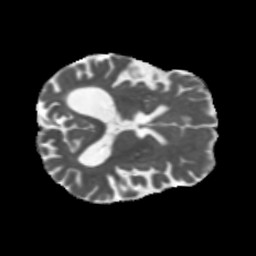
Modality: MD
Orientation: axial
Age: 75
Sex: male
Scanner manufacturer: siemens
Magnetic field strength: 3 T
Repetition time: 5.47 s
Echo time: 0.0854 s